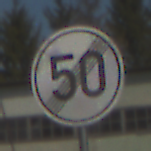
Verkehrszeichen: EndeGeschwindigkeit50
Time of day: Midday
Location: Outdoor (Suburban)
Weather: PartlyCloudy
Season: NotSpecified
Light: Natural